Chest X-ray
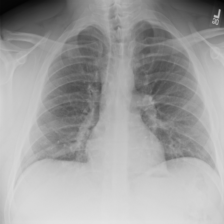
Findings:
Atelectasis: negative
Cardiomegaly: negative
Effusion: negative
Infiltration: negative
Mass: negative
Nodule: negative
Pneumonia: negative
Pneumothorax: negative
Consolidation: negative
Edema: negative
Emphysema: negative
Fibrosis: negative
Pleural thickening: negative
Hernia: negative